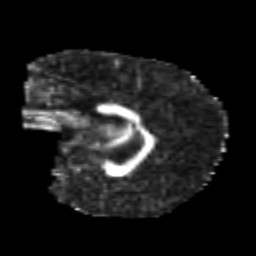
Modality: FA
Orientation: sagittal
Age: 7
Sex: male
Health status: healthy